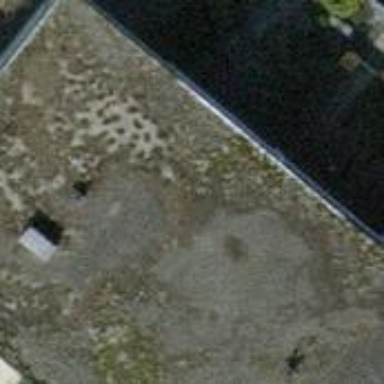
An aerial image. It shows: Terrace building.